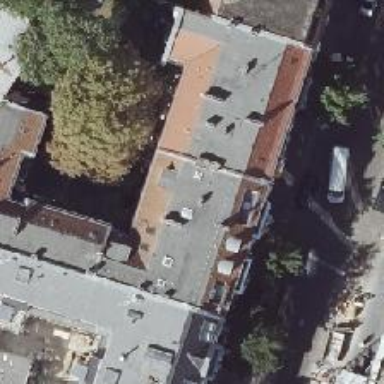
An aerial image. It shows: Beauty shop.